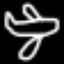
Label: airplane